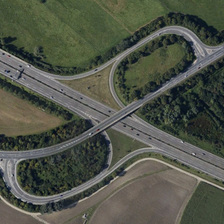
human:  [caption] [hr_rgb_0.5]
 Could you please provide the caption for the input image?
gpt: many green trees and farmlands are near a viaduct with several cars .

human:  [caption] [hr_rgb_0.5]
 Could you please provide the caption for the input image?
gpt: many green trees and farmlands are near a viaduct with several cars .

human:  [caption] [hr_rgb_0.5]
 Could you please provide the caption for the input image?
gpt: many green trees and farmlands are near a viaduct with several cars .

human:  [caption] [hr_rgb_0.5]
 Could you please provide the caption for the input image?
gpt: many green trees and farmlands are near a viaduct with several cars .

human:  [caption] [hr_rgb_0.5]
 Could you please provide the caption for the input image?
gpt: many green trees and farmlands are near a viaduct with several cars .